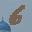
Label: 6